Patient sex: M
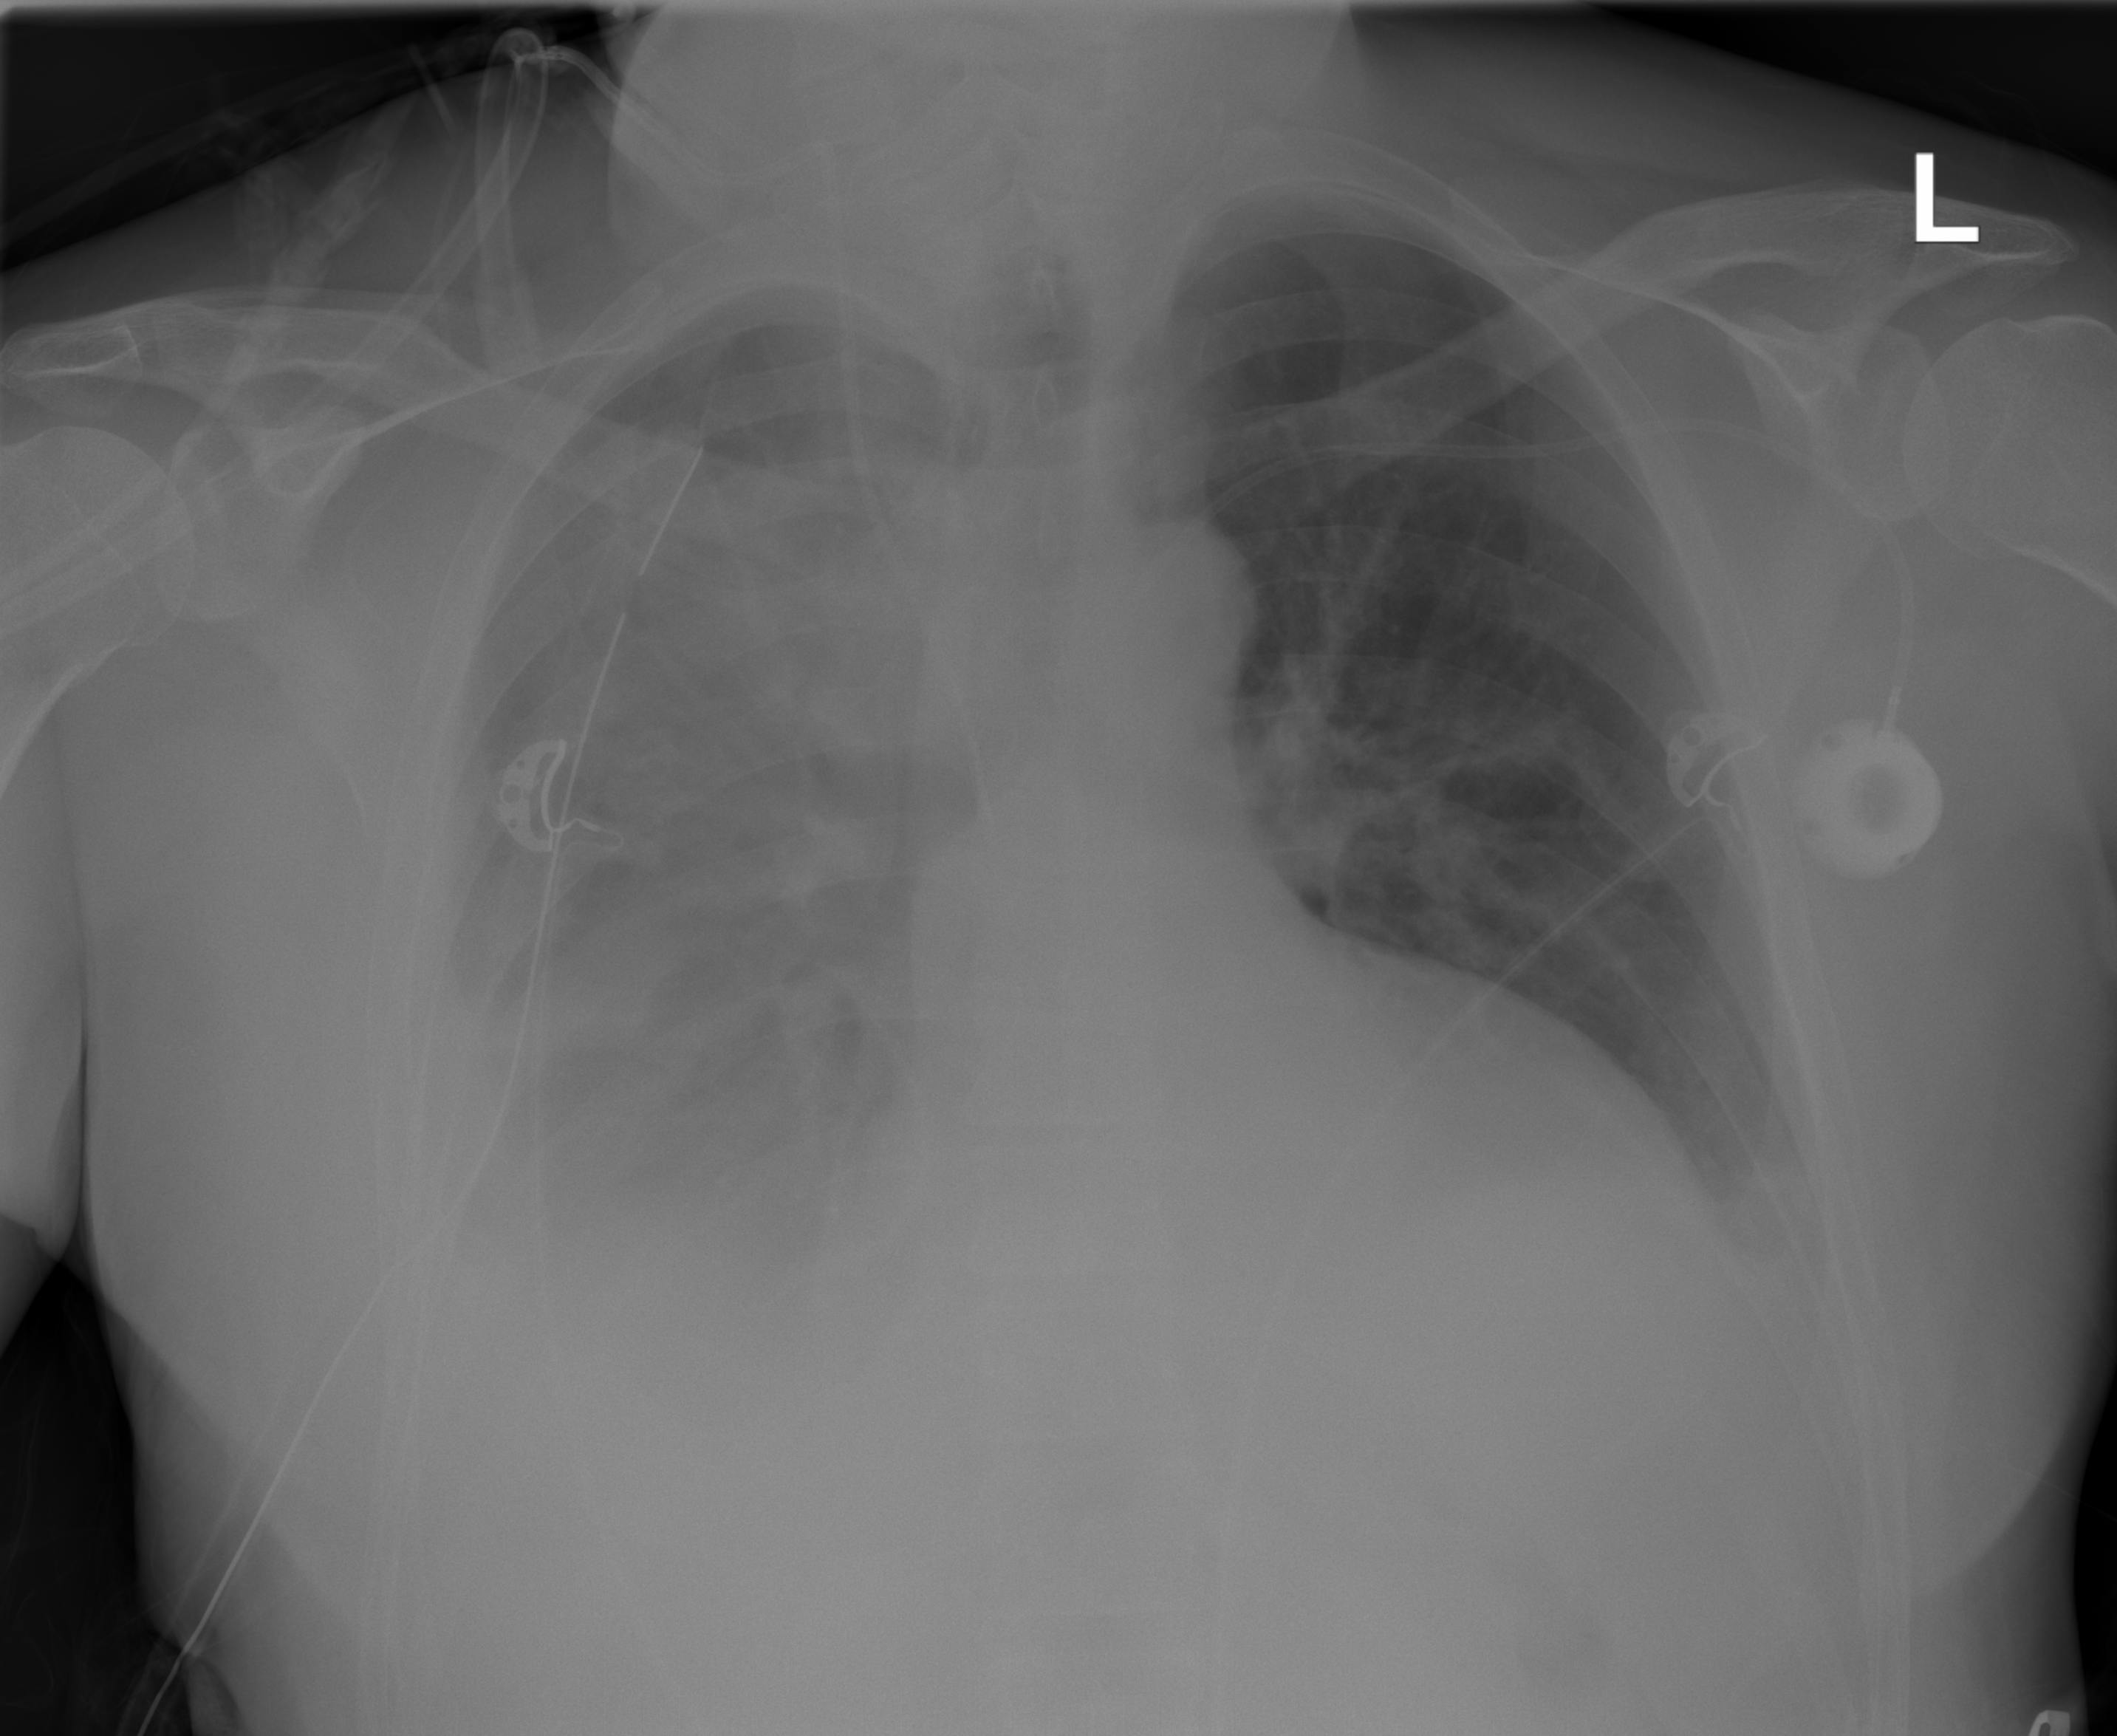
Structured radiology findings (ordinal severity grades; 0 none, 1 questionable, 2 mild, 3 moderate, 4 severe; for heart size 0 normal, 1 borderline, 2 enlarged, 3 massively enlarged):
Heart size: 2
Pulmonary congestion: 0
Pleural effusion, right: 3
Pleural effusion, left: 2
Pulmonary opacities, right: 0
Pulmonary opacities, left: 0
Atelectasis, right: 2
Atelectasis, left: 2